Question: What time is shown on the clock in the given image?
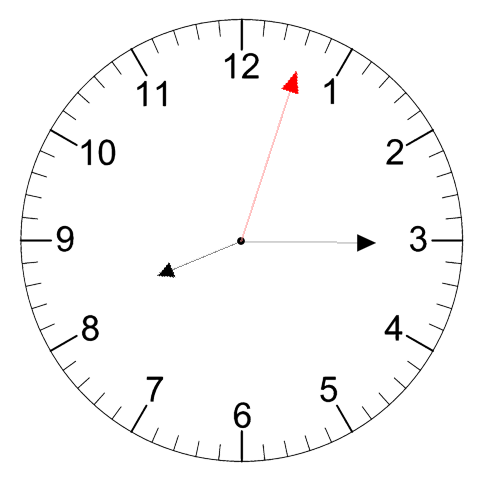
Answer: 08:15:03